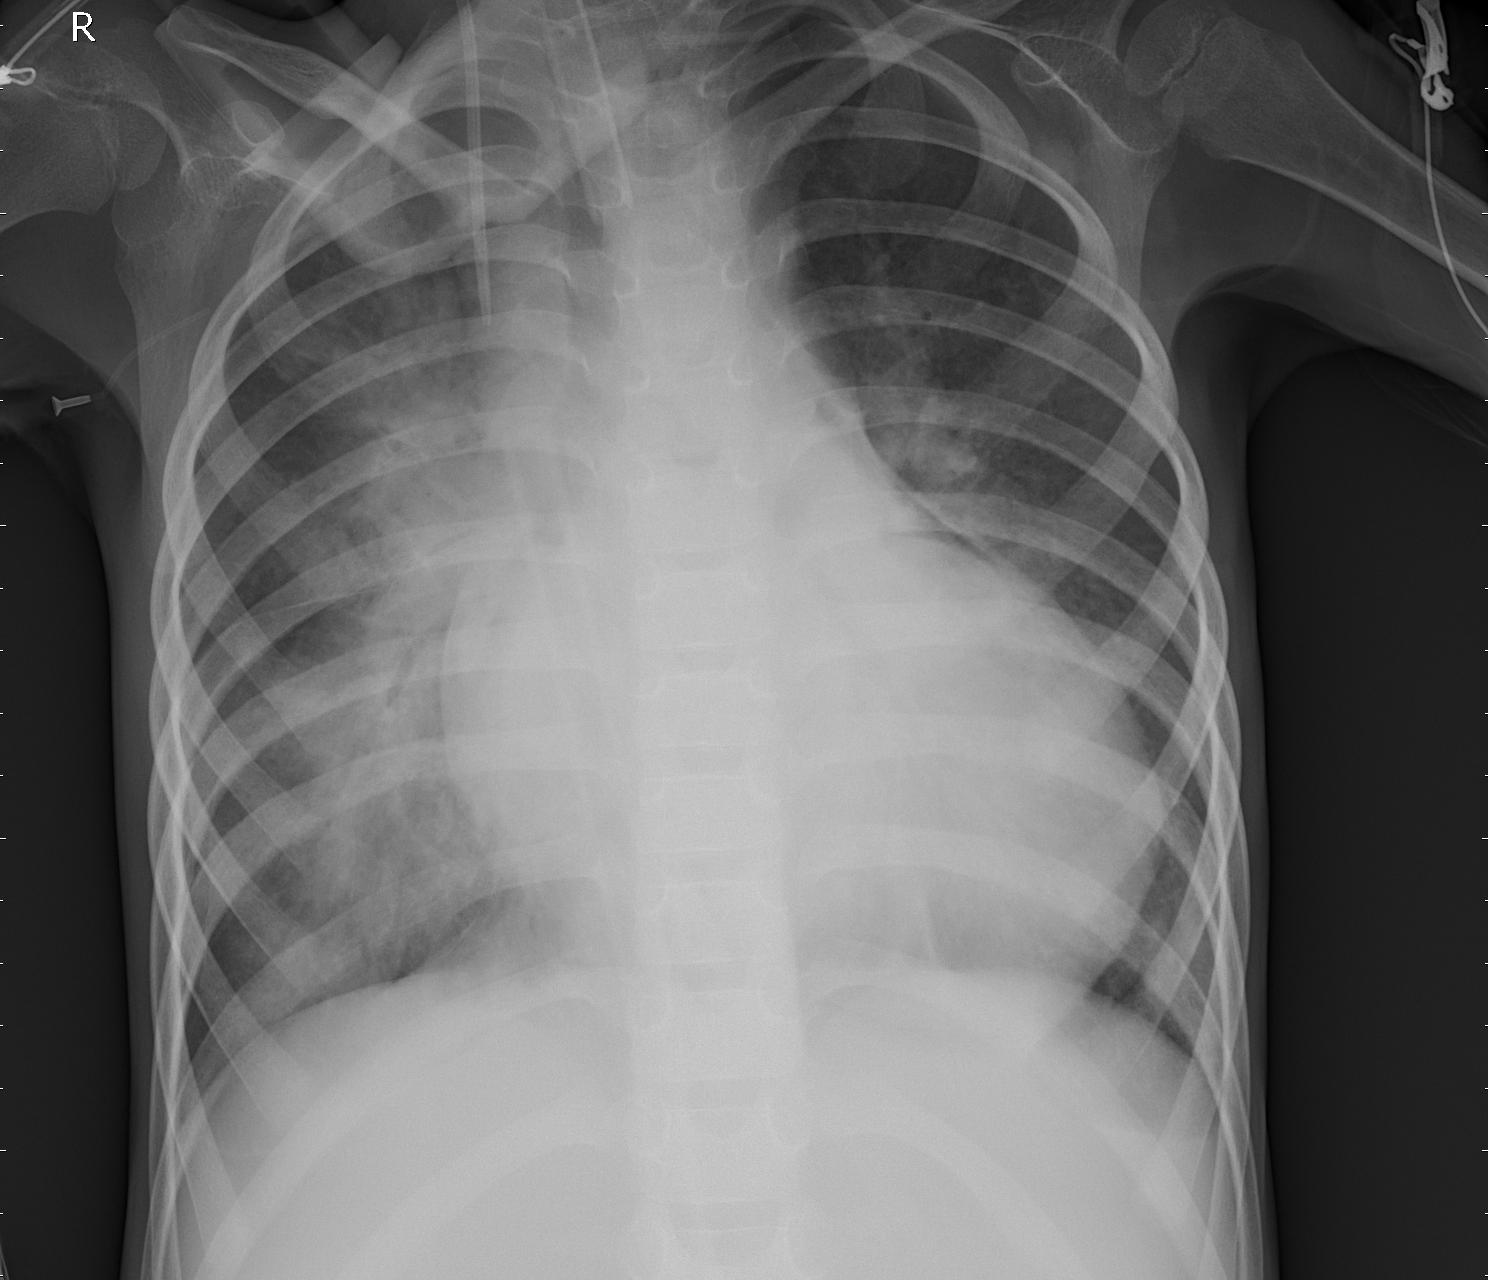
Diagnosis: PNEUMONIA